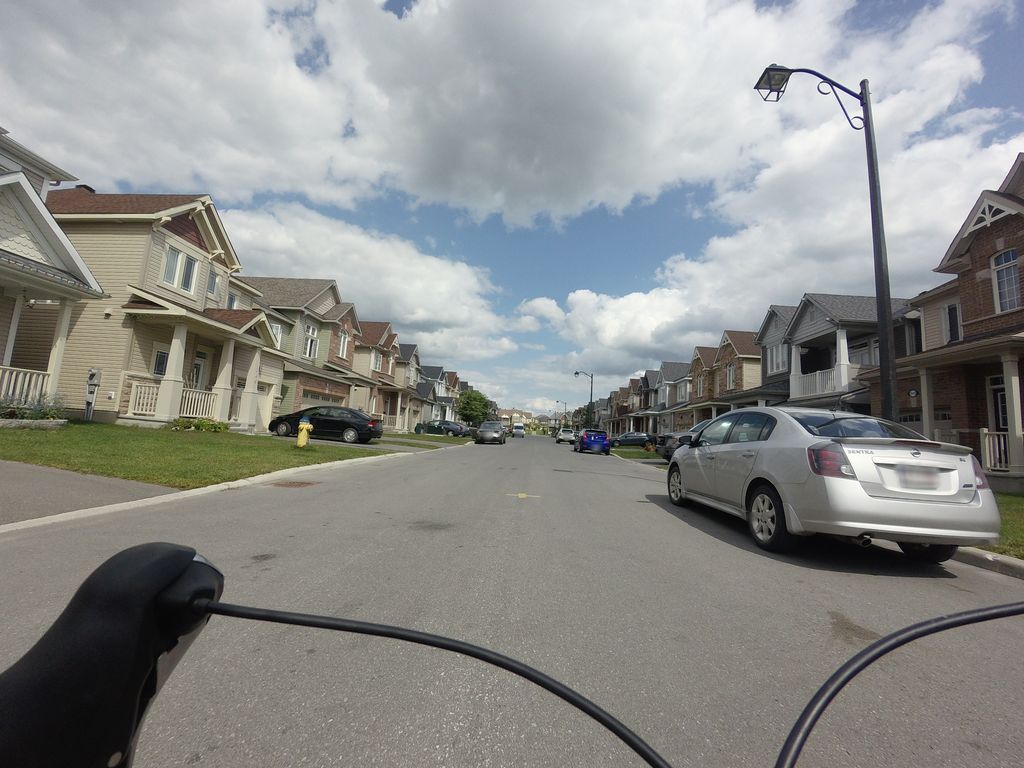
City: ottawa-gatineau